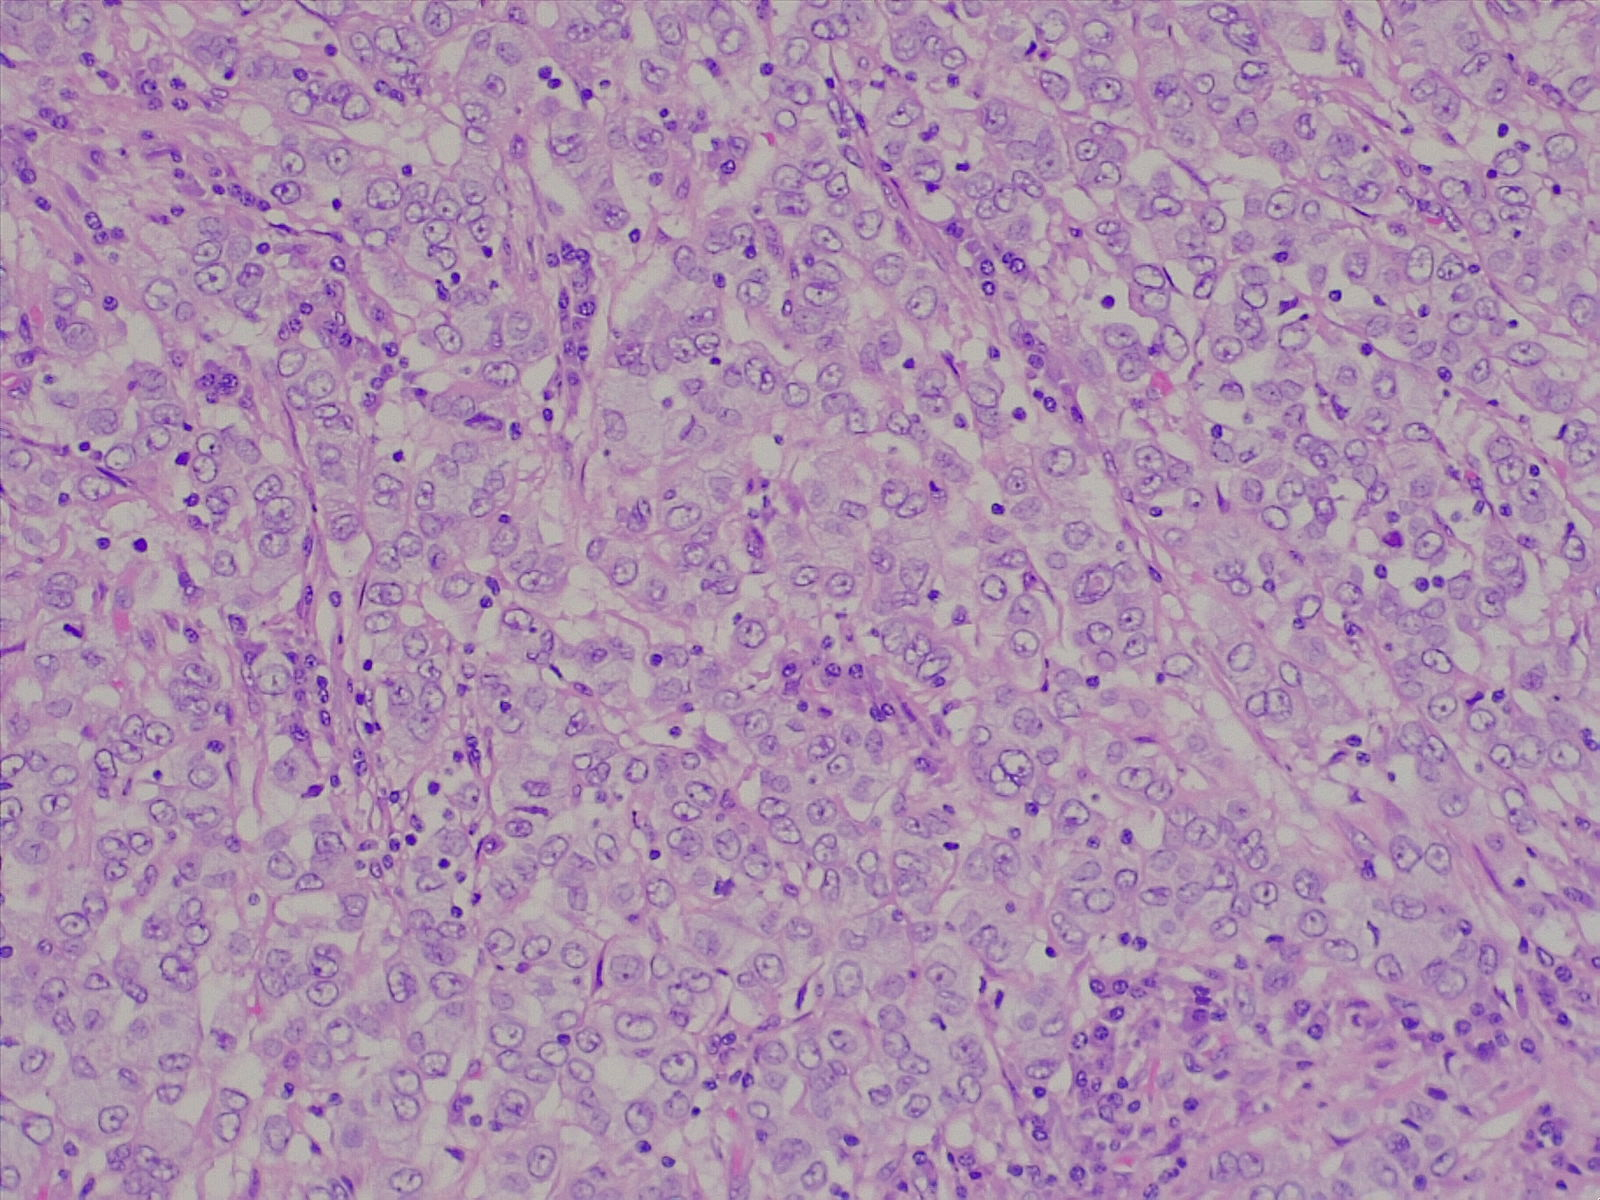
Label: lung adenocarcinoma, poorly differentiated